Field crop: maize
Growth stage: 1
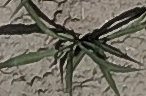
Species: sorghum